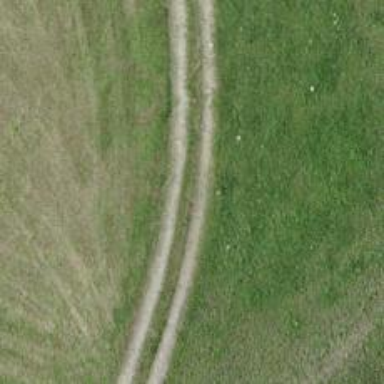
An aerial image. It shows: Unpaved track with grade 3 surface.